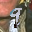
Label: 9